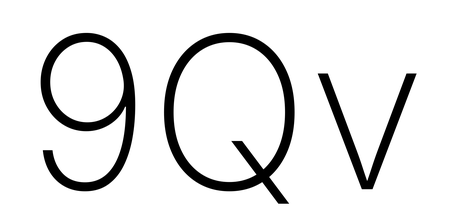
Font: Inter_ExtraLight